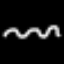
Label: squiggle